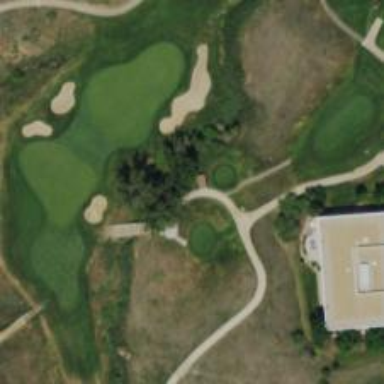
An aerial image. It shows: Service road used as golf cart path.